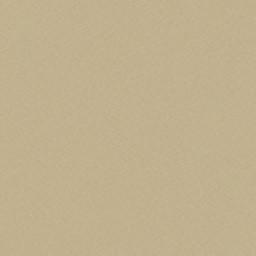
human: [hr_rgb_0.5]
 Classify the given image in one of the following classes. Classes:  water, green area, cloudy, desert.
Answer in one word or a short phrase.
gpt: desert